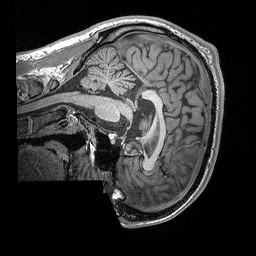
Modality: T1w
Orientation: sagittal
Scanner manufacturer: siemens
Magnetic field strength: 3 T
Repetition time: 2.3 s
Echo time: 0.00298 s